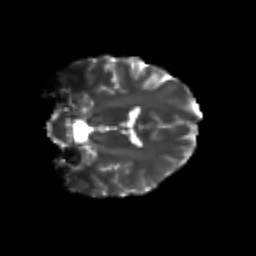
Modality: T2w
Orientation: coronal
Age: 23
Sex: female
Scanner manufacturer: siemens
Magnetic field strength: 3 T
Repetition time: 3.5 s
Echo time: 0.104 s